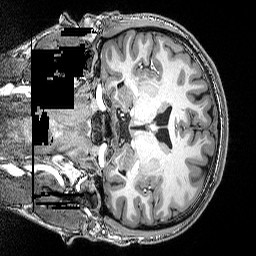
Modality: T1w
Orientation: coronal
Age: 21
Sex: male